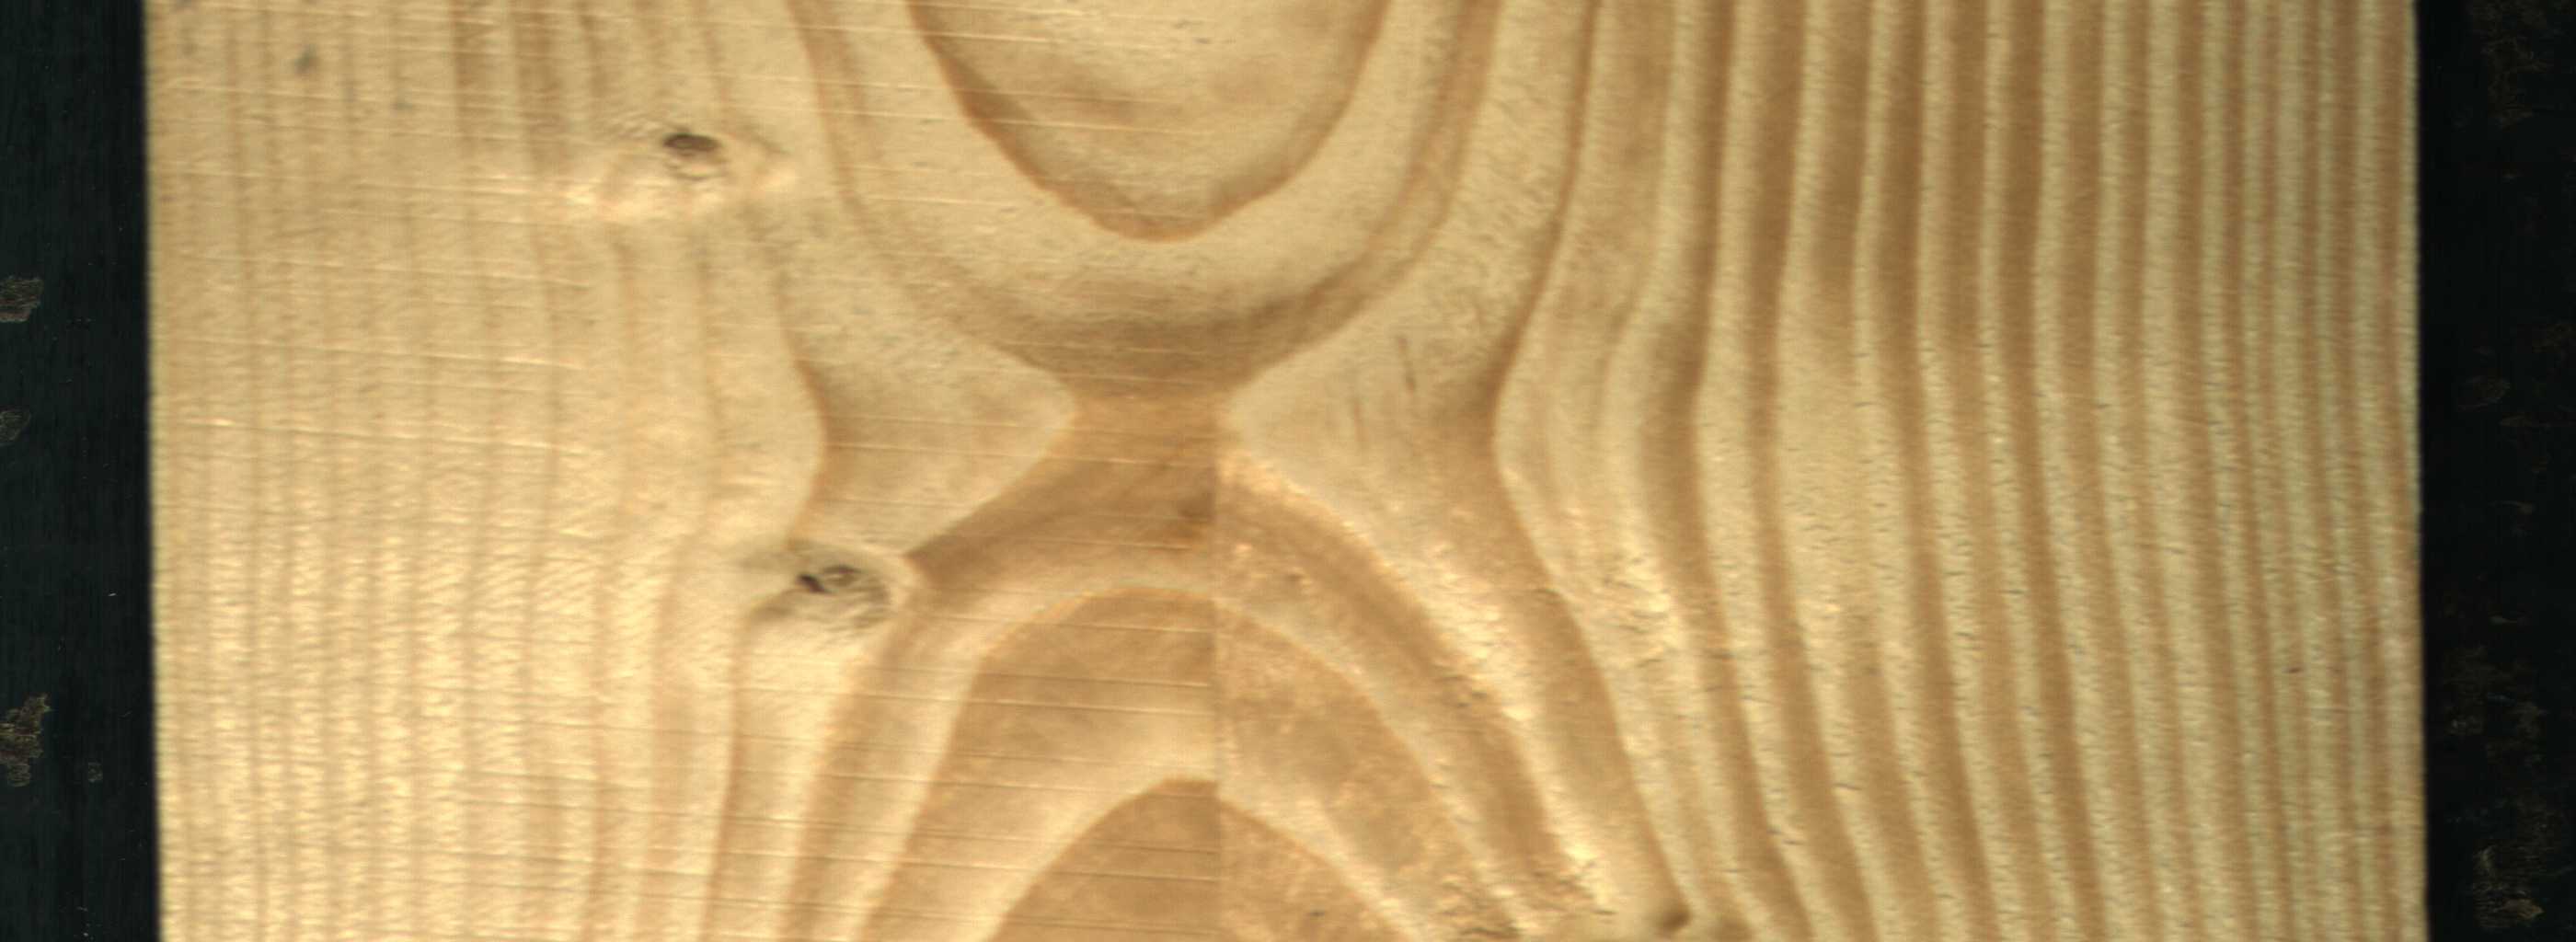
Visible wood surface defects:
Live_Knot
Live_Knot